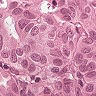
Metastatic tissue present: yes